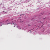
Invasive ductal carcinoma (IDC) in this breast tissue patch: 0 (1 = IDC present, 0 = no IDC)